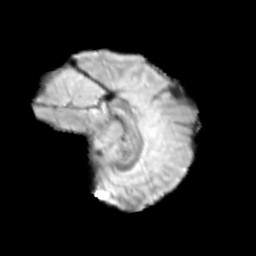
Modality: T2w
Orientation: sagittal
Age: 13
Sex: female
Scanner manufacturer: siemens
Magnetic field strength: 3 T
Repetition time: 3.8 s
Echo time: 0.07 s